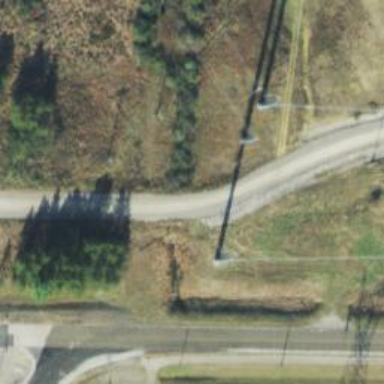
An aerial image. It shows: Power tower.